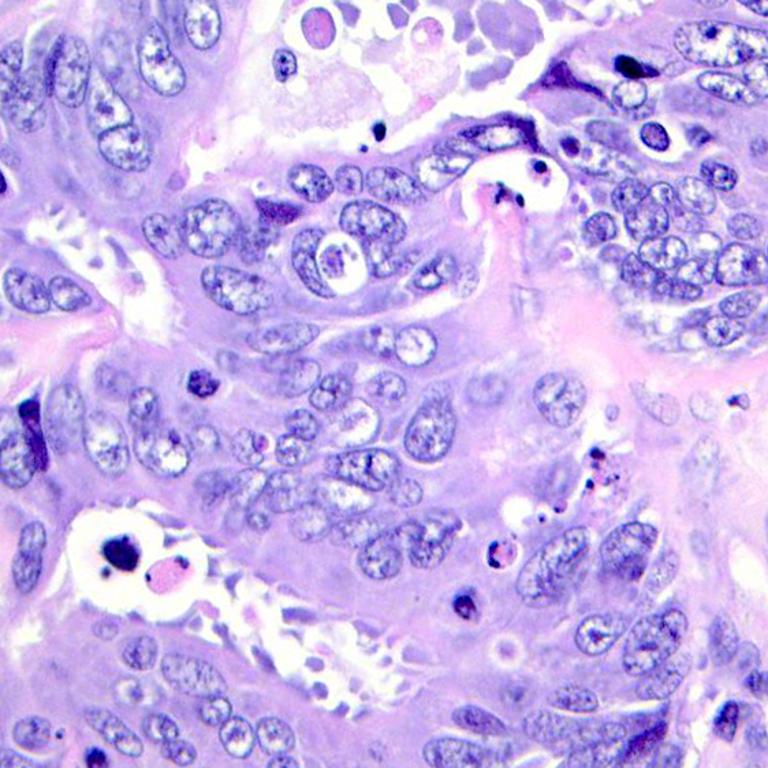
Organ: colon
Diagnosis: adenocarcinomas